Question: Here is my html:
'''
<div class="pagination">Page
<a href="page.php?submit=1&amp;page=2">&#171;</a>
<a href="page.php?submit=1&amp;page=1">1</a>
<a href="page.php?submit=1&amp;page=2">2</a>
<strong>3</strong>
<a href="page.php?submit=1&amp;page=4">4</a> ...
<a href="page.php?submit=1&amp;page=104">104</a>
<a href="page.php?submit=1&amp;page=4">&#187;</a>
</div>
'''
My css:
'''
div.pagination { width: 90%; margin: 15px auto; float:right; text-align: right; }
div.pagination a { border: 1px solid #0667B9; background-color:#B4D6F2; padding: 3px 6px; color:#0667B9; margin: 1px; }
div.pagination strong { border: 1px solid #0667B9; background-color:#FFFFFF; padding: 3px 6px; color:#0667B9; margin: 1px; }
div.pagination a:hover { border: 1px solid #0667B9; background-color:#0667B9; padding: 3px 6px; color:#B4D6F2; margin: 1px; }
'''
And what I am getting in result:

The problem you see, things are getting overlapped, what I would like to avoid.
Thanks in advance for any help. Cheers.
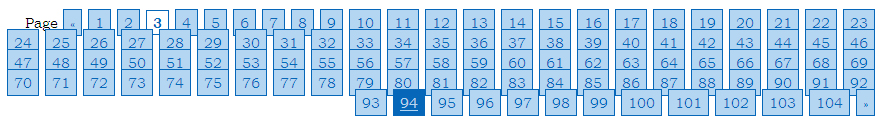
Answer: add a line-height:30px; to div.pagination